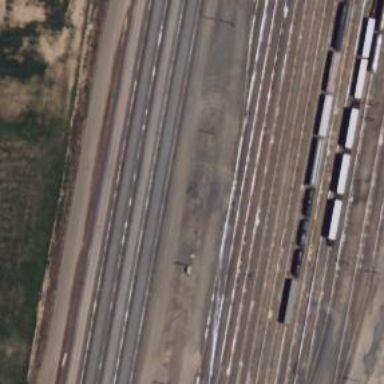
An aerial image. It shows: Railway yard.